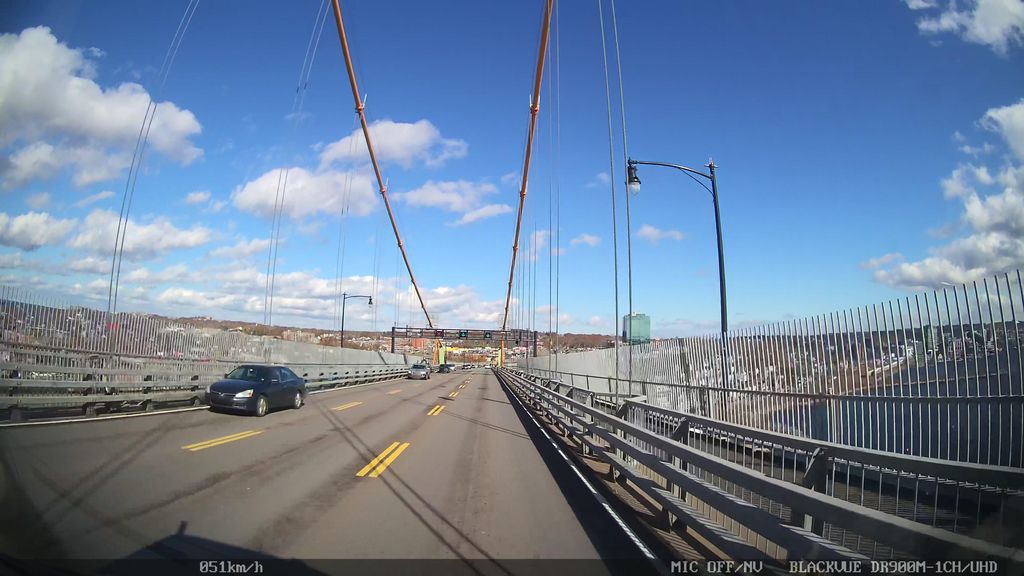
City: halifax